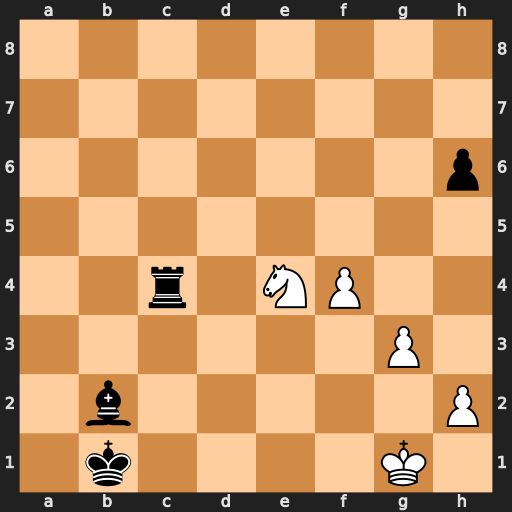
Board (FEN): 8/8/7p/8/2r1NP2/6P1/1b5P/1k4K1
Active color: w
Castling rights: -
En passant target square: -
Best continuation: Nd2+ Kc2 Nxc4